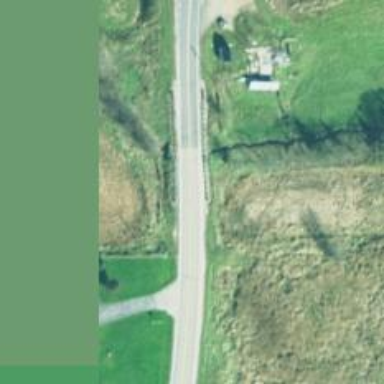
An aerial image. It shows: Primary highway.